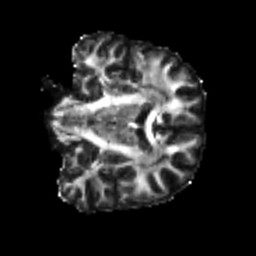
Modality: FA
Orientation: coronal
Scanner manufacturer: siemens
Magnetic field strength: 3 T
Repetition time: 4 s
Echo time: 0.0594 s